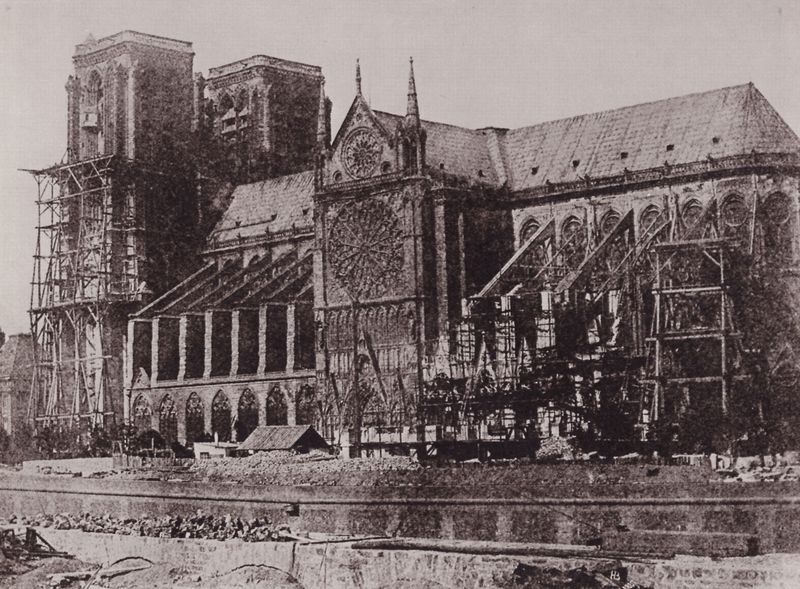
Titel: Notre Dame de Paris
Künstler: Hippolyte Bayard
Schlagwörter: baum, himmel, schatten, wasser, weiß, fluss, stadt, ufer, fenster, frankreich, grau, holz, licht, paris, pfeiler, schwarz, stützen, säulen, zeichnung, dach, gebäude, haus, rose, architektur, spitze, stein, steine, strauch, kanal, kirche, pflanze, gotik, schräg, kreis, rund, turm, bogen, fassade, mauer, seine, krieg, querformat, zerstörung, seitenansicht, uhr, foto, fotografie, kirchtürme, photographie, eingang, gerüst, dreistöckig, türmchen, türme, rundfenster, dom, bomben, arsch, schwarz-weiss, stich, unvollendet, kathedrale, langhaus, französich, photo, dreiecksgiebel, portal, kirchenschiff, glocke, chartres, gotisch, querhaus, rosette, seitenschiff, spitzbögen, mauern, mittelalter, apsis, chor, graben, lichts, aufnahme, bau, rosetten, osten, masswerk, basilika, bauwerk, baustelle, notre dame, außenansicht, bauarbeiten, zweiturmfassade, bogengang, vierung, fensterrose, fialen, querschiff, strebewerk, westtürme, chorumgang, strebepfeiler, radfenster, wimperg, wimperge, glockentürme, südseite, ostansicht, strebebogen, doppelturmanlage, fiale, westturm, renovierung, ile, ile de la cite, türm, bauhütte, restaurierung, wiederaufbau, urh, südeingang, strebebögen, rosettenfenster, baugerüst, kölner dom, gerüste, materialien, phot, fotot, glöckner, baugerü´ste, ihr mitspieler hängt mich ab, langaus, looser, pierre de montreuil, rundchor, strebpfeiler, ufefr, trüme, renovation